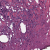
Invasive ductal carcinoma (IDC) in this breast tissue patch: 0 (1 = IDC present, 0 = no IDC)